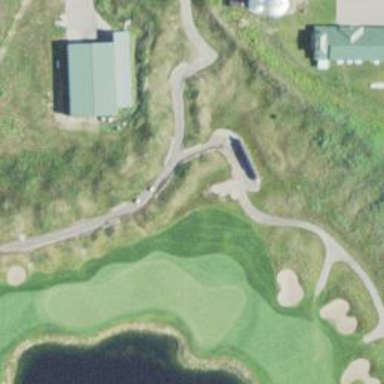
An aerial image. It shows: Path for golf carts.